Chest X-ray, AP view. Patient: 52 years old, sex M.
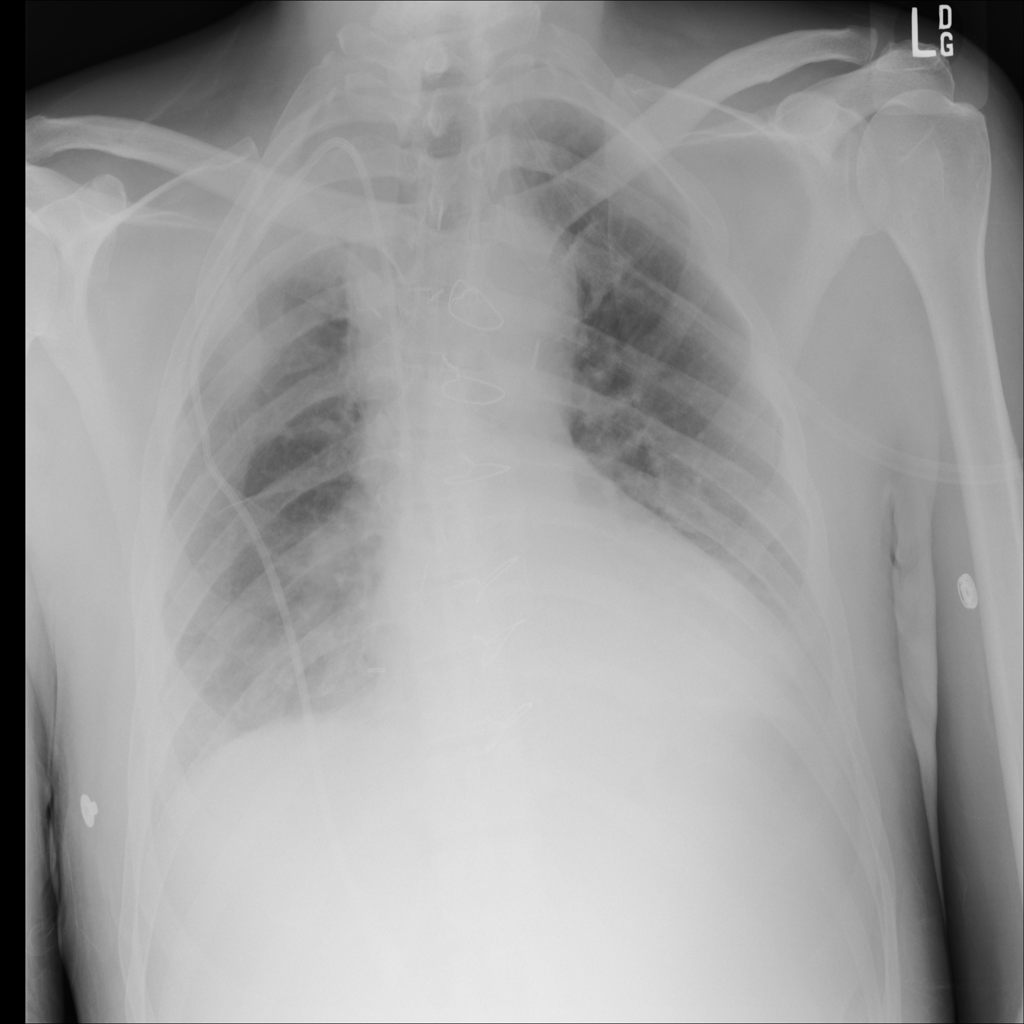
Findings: No Finding